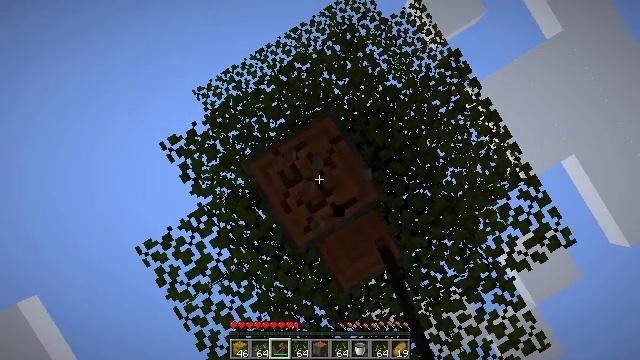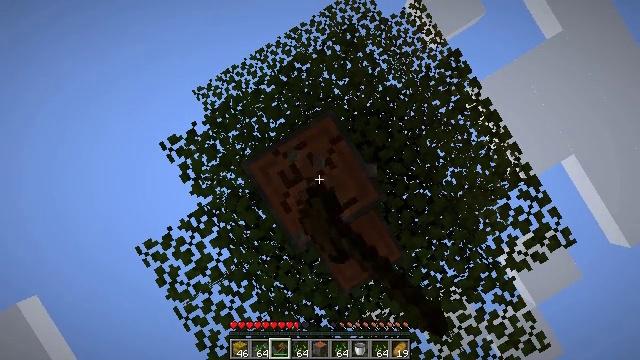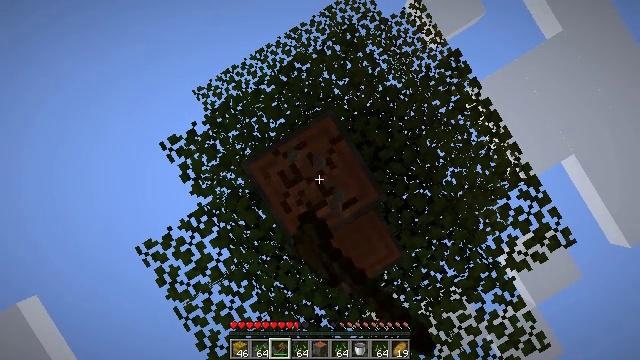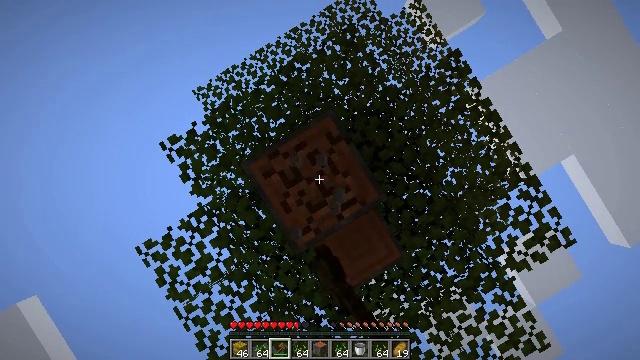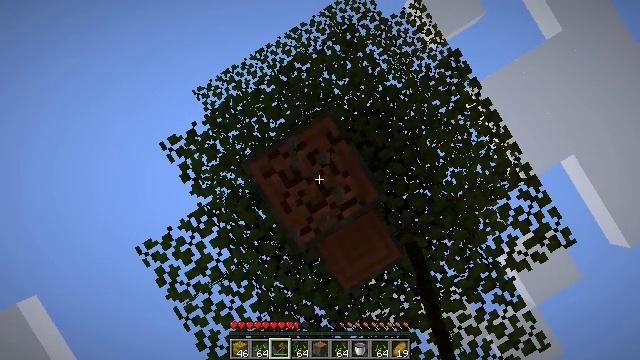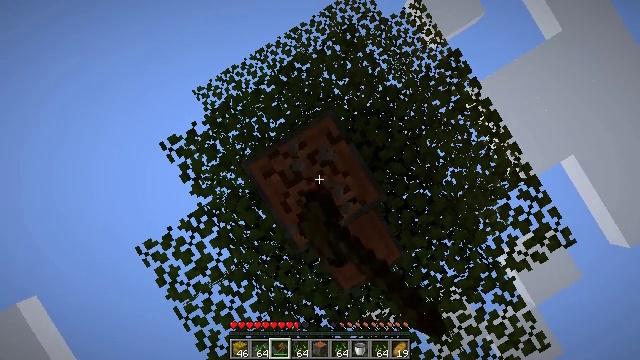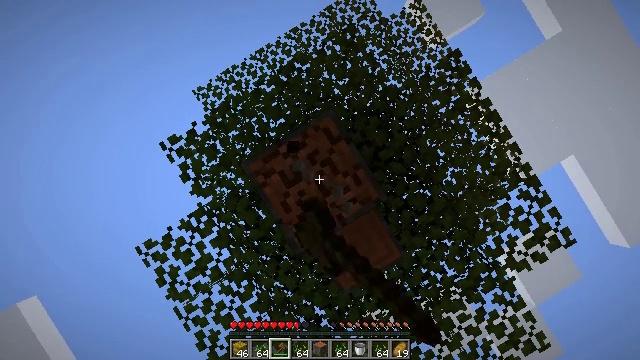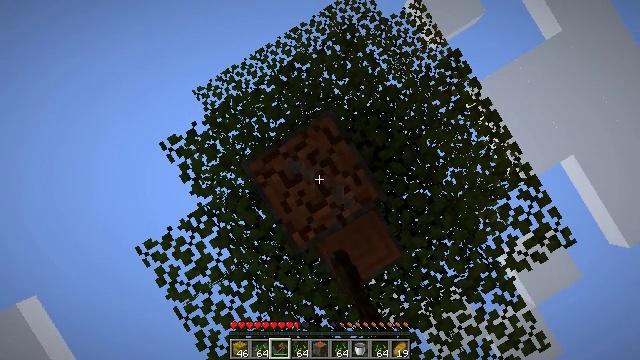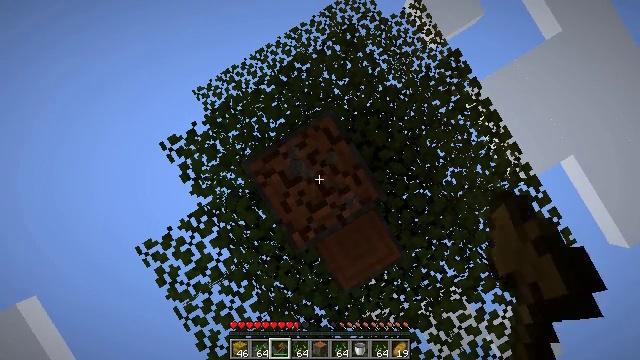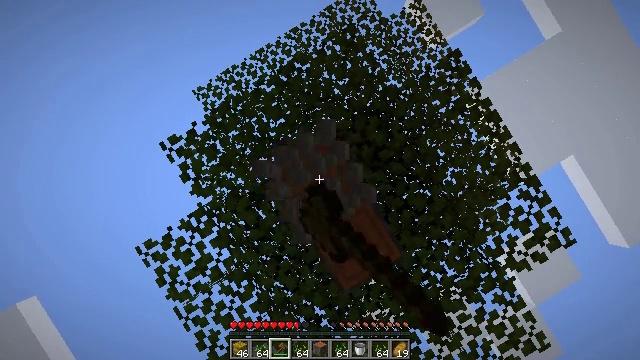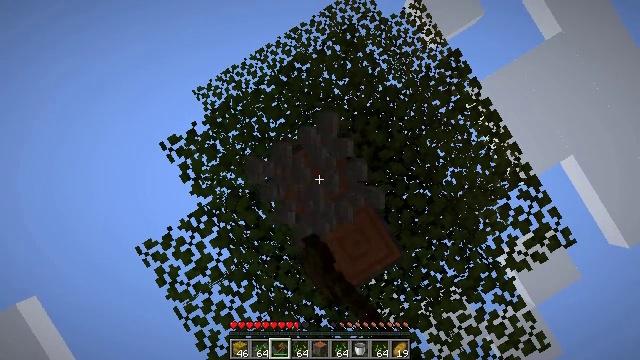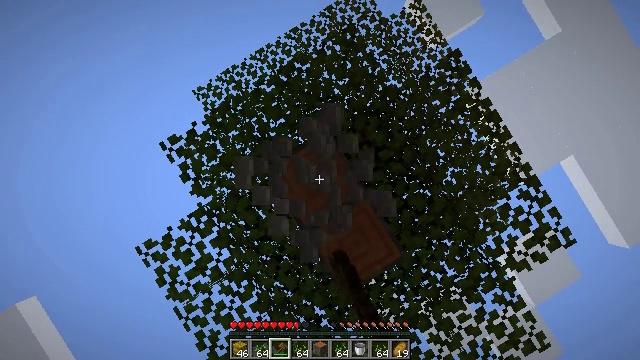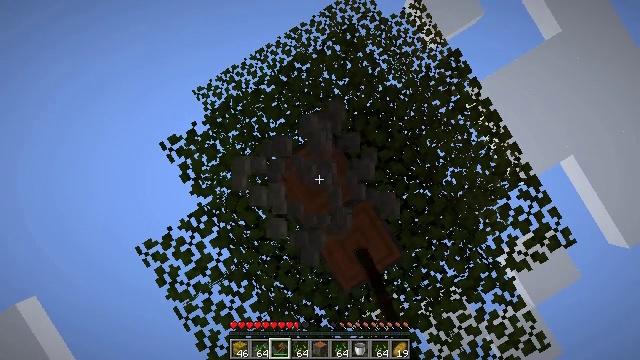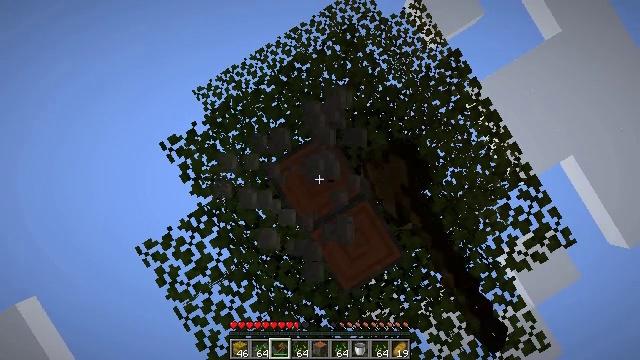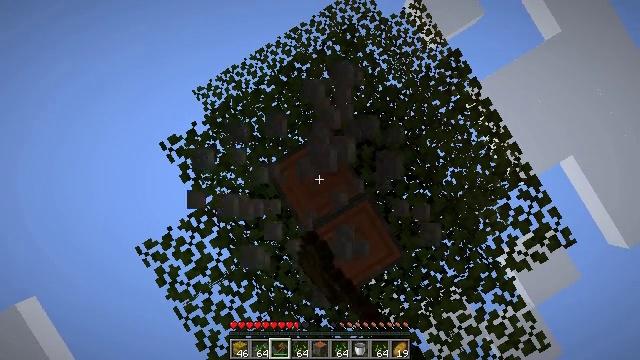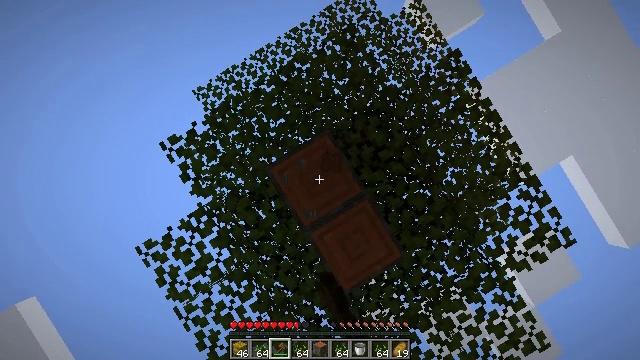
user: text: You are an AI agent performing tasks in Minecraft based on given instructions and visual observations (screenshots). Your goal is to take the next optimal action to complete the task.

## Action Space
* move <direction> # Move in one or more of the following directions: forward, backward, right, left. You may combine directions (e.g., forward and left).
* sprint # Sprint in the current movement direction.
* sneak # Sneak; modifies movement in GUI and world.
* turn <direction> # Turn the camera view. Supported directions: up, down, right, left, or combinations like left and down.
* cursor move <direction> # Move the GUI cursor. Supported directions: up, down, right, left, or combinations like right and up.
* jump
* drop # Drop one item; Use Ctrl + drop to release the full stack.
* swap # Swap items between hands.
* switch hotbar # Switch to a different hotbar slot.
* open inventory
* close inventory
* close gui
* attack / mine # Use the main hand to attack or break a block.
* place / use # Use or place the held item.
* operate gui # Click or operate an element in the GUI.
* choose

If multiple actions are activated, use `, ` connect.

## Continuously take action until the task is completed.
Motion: motion action
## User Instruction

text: Collect acacia logs by breaking the tree.
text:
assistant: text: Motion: attack / mine
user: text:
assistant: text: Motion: attack / mine
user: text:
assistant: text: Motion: attack / mine
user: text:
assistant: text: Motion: attack / mine
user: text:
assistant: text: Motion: attack / mine
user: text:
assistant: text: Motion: attack / mine
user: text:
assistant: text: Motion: attack / mine
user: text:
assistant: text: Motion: attack / mine
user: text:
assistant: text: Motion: attack / mine
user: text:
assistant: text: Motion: attack / mine
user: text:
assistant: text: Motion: attack / mine
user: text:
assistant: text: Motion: attack / mine
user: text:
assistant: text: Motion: attack / mine
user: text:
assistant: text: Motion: attack / mine
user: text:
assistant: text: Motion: attack / mine
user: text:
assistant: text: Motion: attack / mine
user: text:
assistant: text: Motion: attack / mine
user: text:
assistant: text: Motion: attack / mine
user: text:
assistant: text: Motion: attack / mine
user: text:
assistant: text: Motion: attack / mine
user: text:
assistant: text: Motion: attack / mine
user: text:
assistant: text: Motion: attack / mine
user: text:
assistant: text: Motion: attack / mine
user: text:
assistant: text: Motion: attack / mine
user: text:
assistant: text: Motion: attack / mine
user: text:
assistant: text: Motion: attack / mine
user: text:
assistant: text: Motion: attack / mine
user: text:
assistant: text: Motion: attack / mine
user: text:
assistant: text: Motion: attack / mine
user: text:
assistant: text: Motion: attack / mine